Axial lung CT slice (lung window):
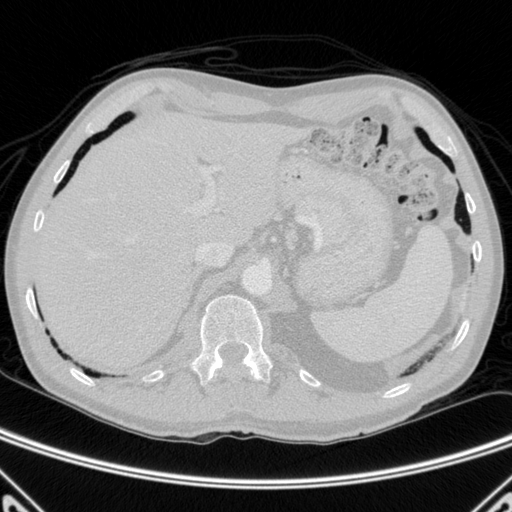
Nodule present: no